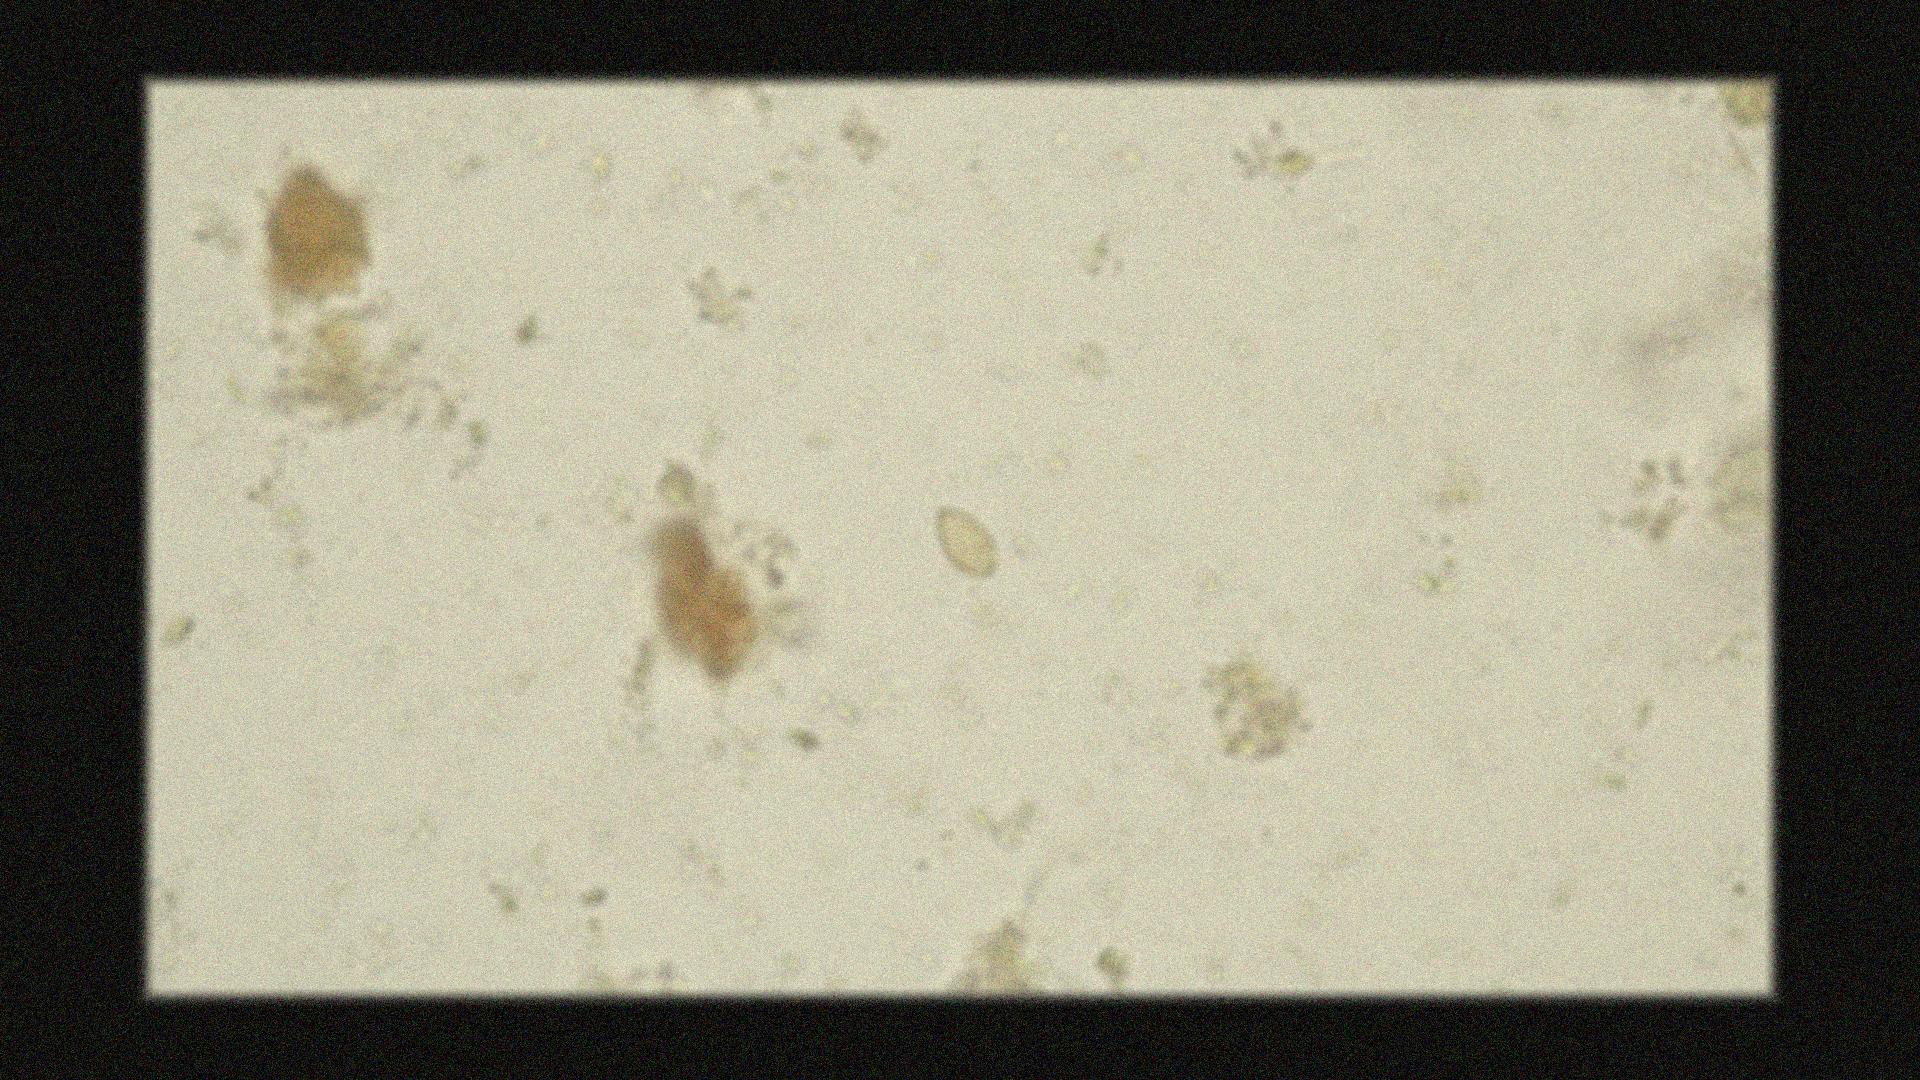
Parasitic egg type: Opisthorchis viverrine